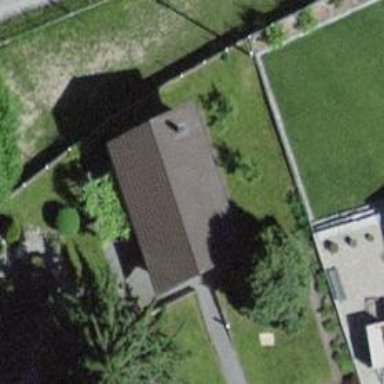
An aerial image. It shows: Shed.